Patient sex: M
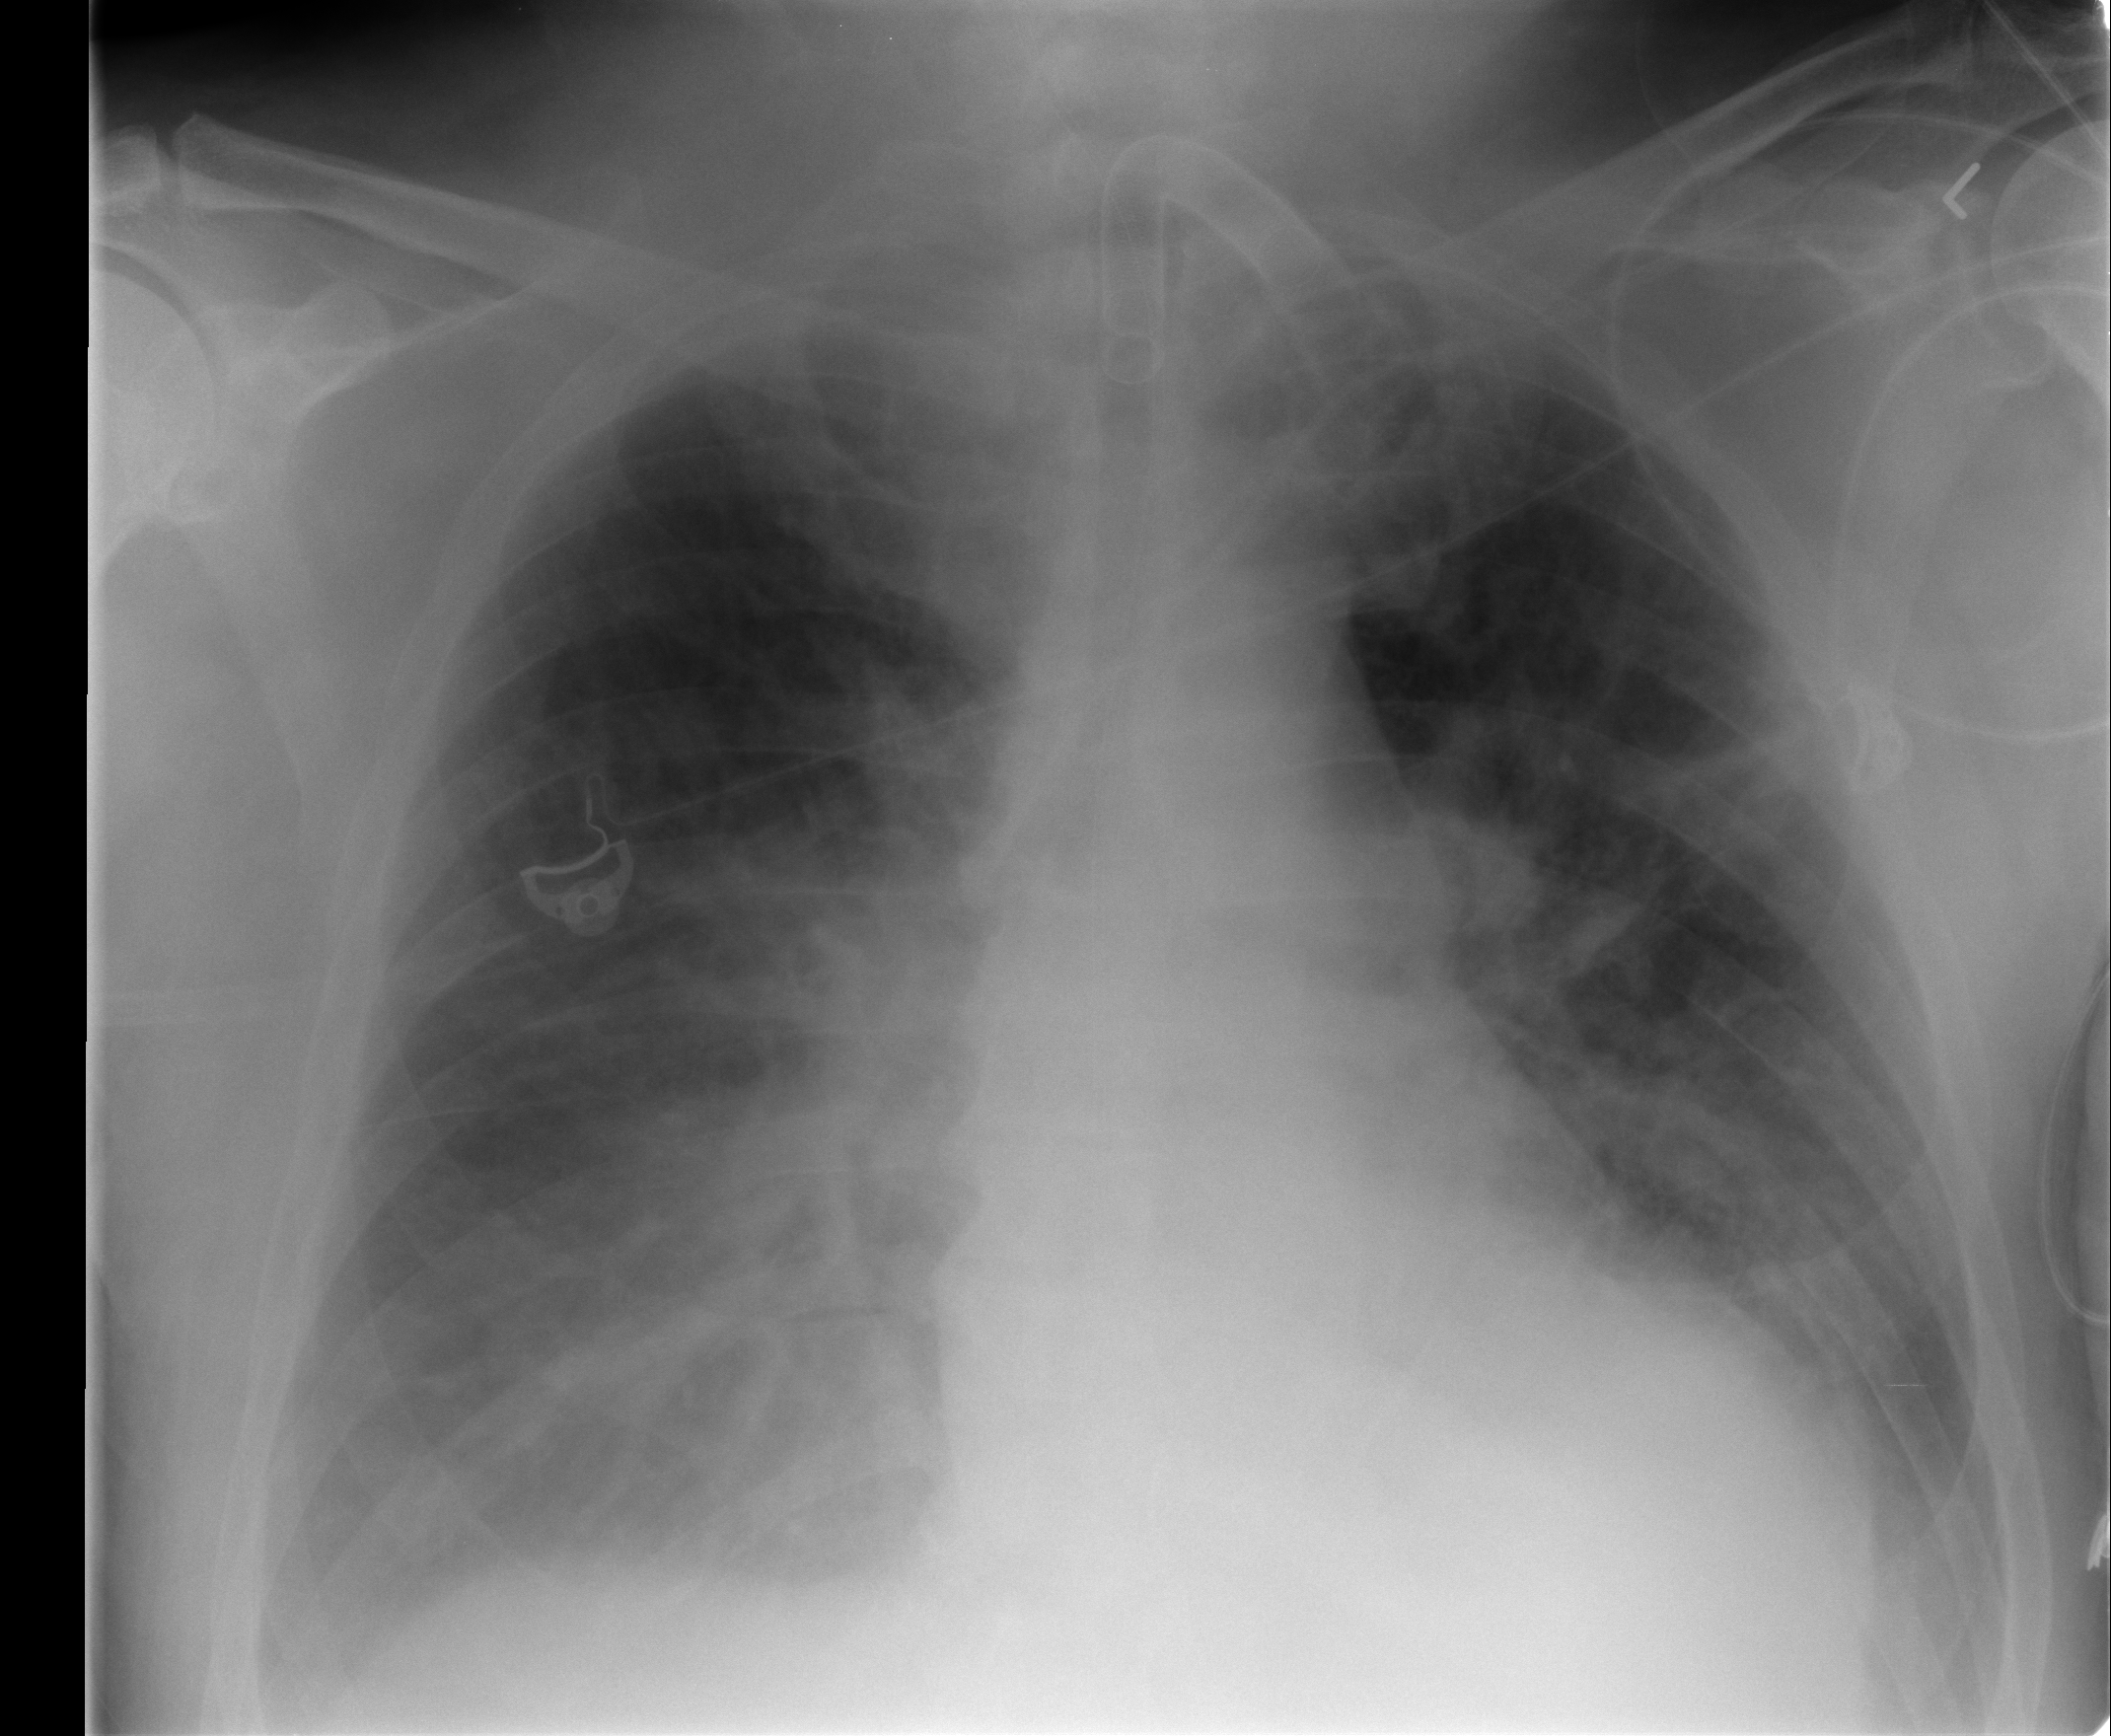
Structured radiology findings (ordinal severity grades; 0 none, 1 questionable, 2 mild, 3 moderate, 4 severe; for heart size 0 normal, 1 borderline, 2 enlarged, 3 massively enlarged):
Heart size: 2
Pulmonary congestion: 3
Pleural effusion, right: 3
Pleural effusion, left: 2
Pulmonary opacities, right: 1
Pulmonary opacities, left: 2
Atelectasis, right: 2
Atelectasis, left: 2